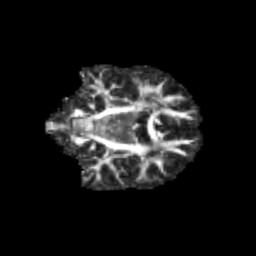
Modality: FA
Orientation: coronal
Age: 12
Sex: female
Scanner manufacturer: siemens
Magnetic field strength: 3 T
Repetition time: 3.8 s
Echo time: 0.07 s